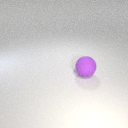
large purple rubber sphere